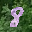
Label: 8